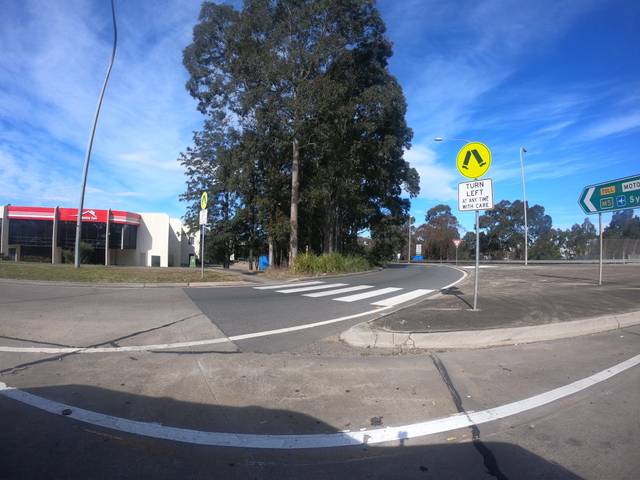
Region: Australia
Coordinates: -33.94, 151.036